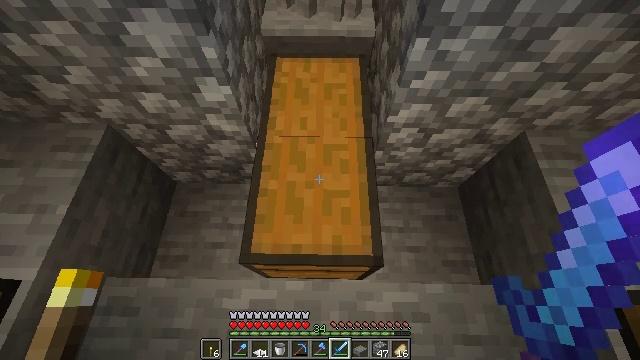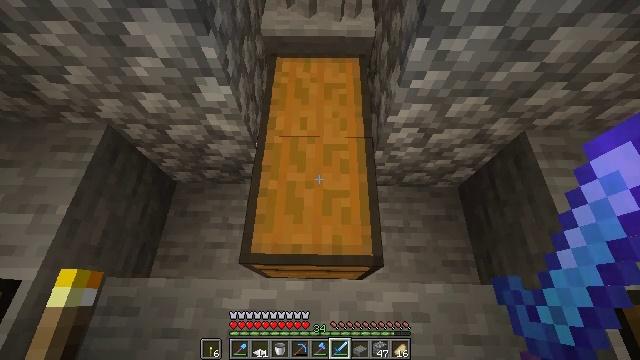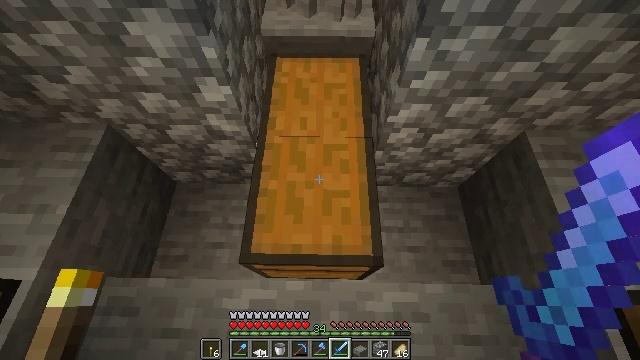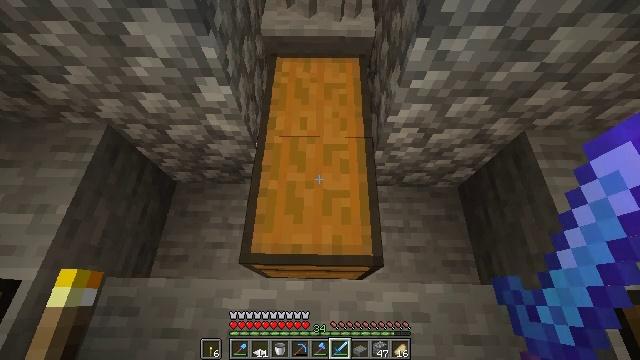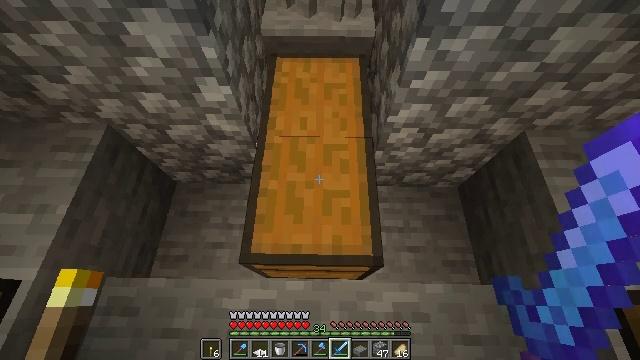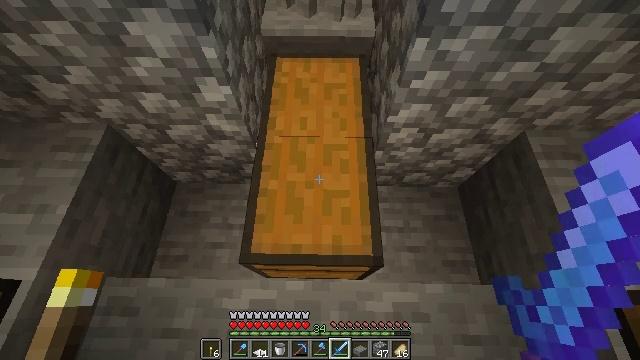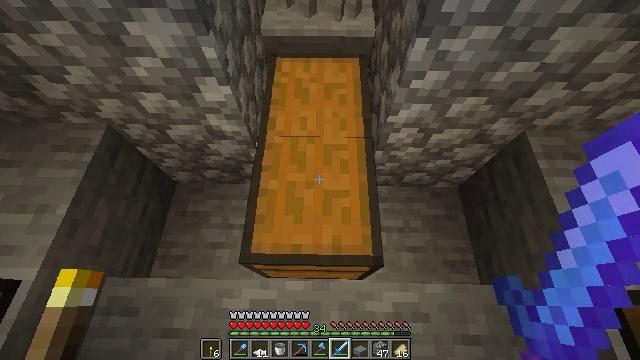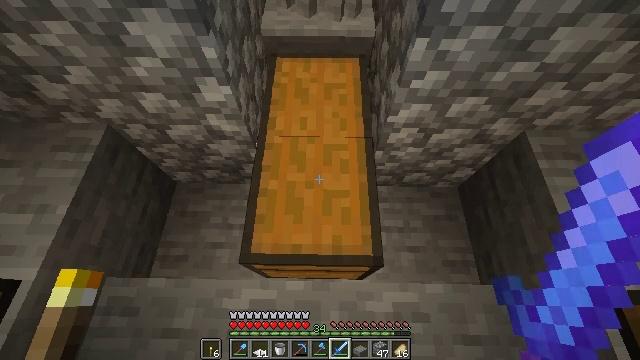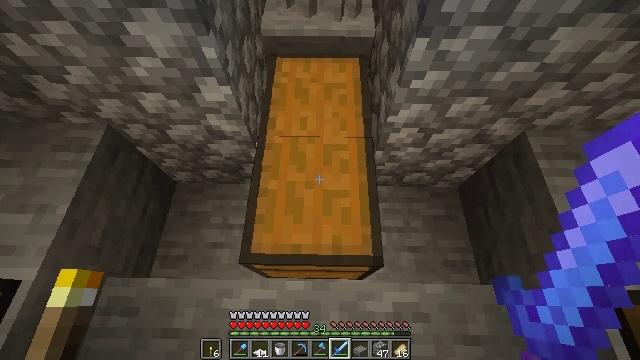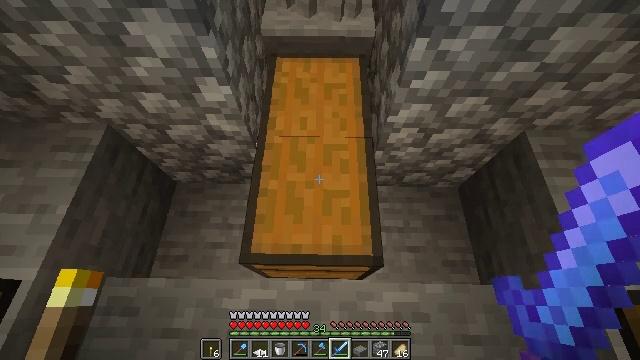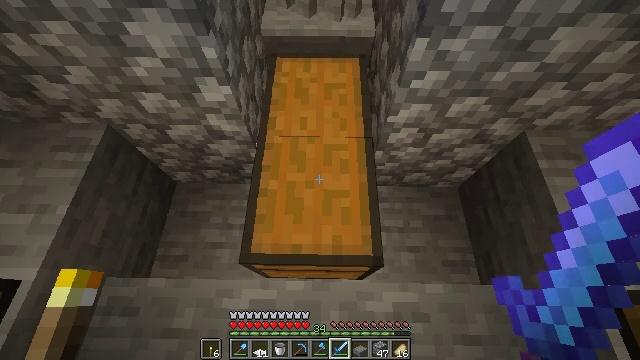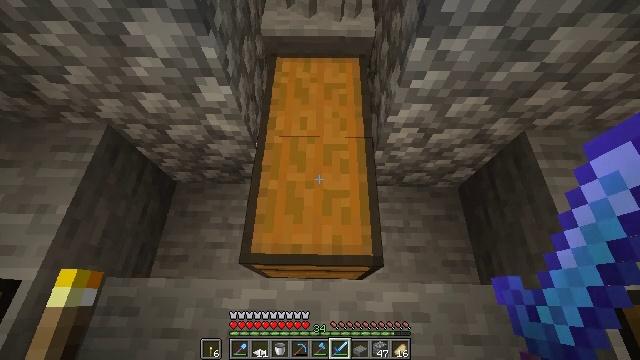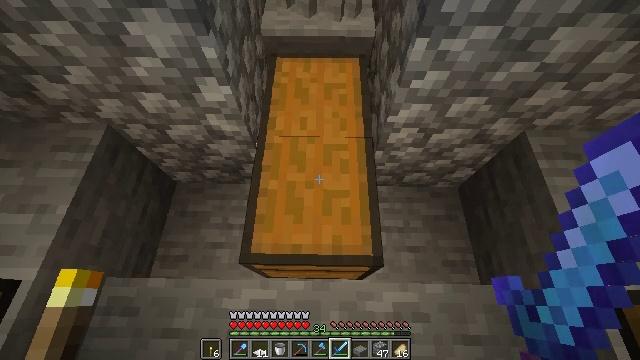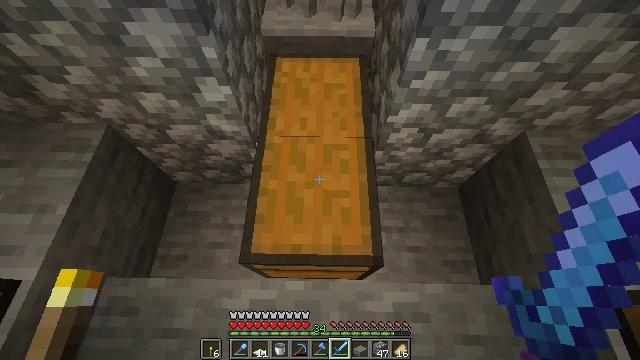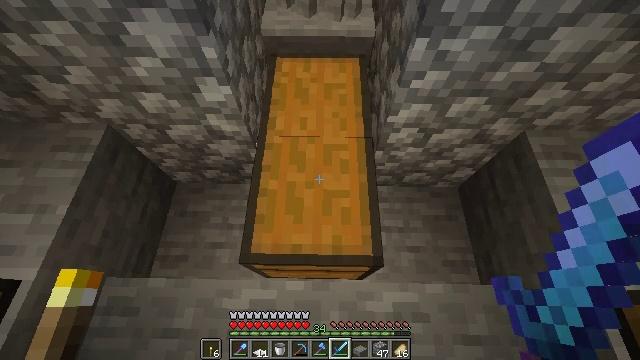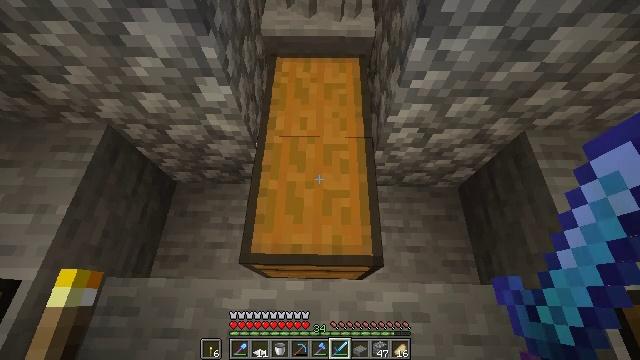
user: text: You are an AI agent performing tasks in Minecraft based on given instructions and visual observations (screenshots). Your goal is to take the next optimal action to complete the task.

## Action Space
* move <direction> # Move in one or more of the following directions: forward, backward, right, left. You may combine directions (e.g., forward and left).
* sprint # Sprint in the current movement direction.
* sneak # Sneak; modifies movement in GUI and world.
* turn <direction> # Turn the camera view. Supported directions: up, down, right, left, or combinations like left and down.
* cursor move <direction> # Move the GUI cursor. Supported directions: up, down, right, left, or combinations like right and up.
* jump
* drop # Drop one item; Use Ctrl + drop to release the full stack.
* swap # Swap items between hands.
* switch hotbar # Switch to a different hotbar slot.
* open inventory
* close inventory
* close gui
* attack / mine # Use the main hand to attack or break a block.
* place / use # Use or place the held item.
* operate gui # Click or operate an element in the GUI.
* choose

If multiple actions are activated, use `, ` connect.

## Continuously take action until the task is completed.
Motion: motion action
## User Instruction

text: Drop a diamond sword.
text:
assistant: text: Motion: no_op
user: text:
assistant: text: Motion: no_op
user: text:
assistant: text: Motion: no_op
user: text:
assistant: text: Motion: no_op
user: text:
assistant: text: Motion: no_op
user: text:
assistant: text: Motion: no_op
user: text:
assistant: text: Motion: no_op
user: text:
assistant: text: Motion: no_op
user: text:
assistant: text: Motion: no_op
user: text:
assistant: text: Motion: no_op
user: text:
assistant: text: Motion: no_op
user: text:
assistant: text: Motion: no_op
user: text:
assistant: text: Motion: no_op
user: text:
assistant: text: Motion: no_op
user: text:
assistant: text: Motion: no_op
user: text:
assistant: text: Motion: no_op
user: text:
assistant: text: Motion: no_op
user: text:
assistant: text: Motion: no_op
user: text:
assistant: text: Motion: no_op
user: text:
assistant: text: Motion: no_op
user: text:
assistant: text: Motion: no_op
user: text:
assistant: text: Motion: no_op
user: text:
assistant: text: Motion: no_op
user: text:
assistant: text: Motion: no_op
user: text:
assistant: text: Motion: no_op
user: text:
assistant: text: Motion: no_op
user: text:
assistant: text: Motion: no_op
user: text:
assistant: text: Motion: no_op
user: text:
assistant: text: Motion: no_op
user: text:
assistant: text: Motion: no_op